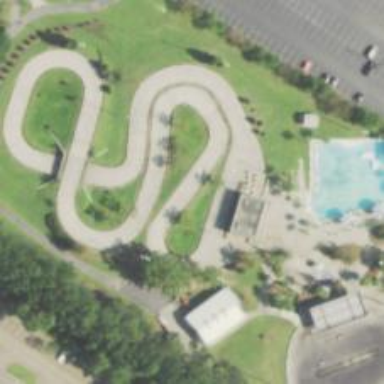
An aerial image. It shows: Karting raceway.